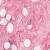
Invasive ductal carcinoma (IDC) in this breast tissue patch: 0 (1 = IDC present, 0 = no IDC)